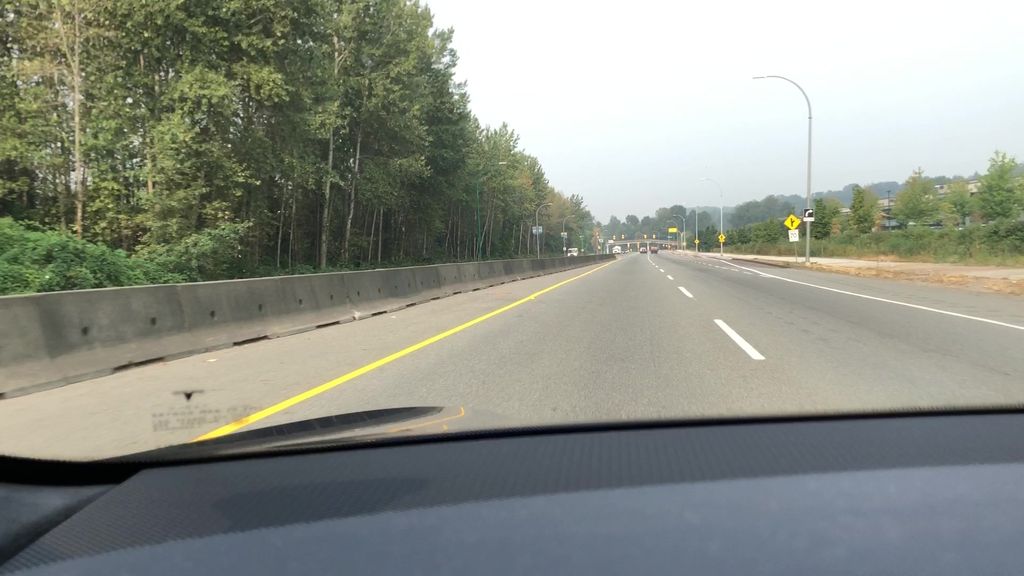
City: vancouver